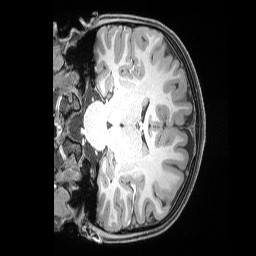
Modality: T1w
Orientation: coronal
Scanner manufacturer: siemens
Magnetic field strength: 3 T
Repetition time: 2.53 s
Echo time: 0.00169 s